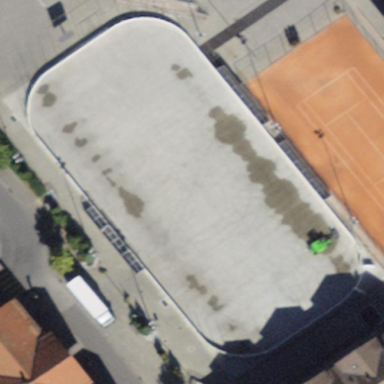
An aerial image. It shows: Skating pitch for leisure land activities.